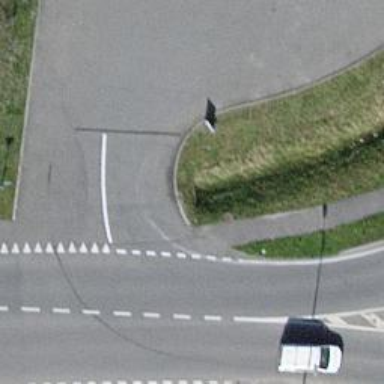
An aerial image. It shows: Asphalt sidewalk along the footway.